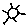
Label: sun